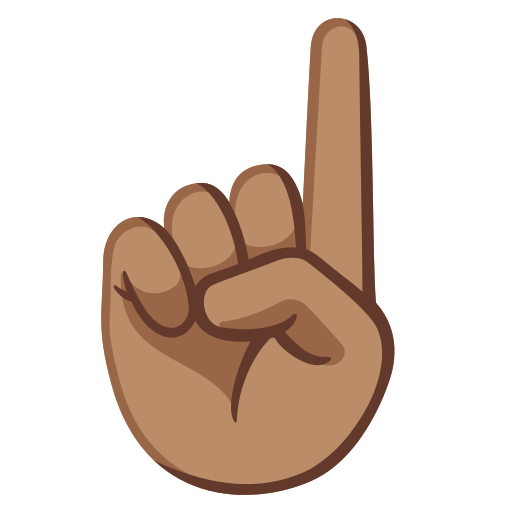
Emoji: ☝🏽